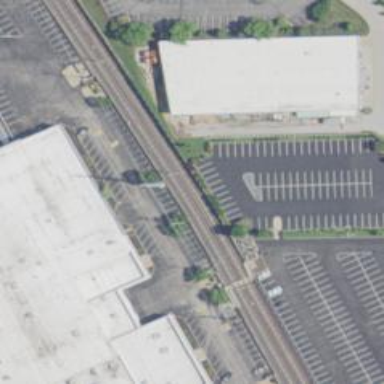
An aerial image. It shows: Light rail electrified with contact line.